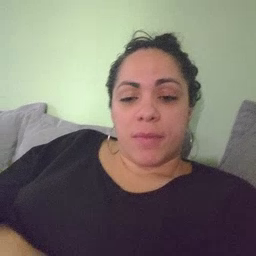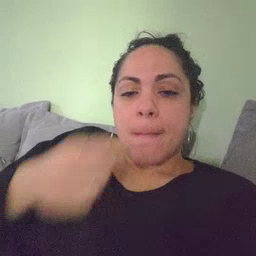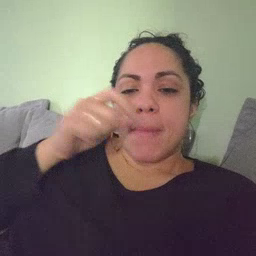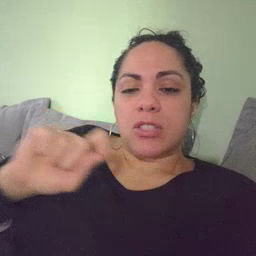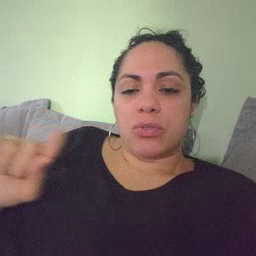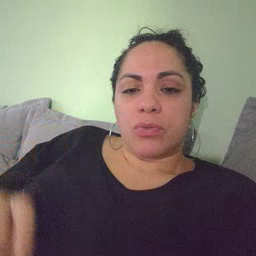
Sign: pencil